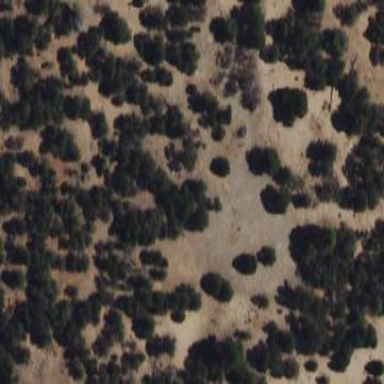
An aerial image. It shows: Patch of scrub vegetation.